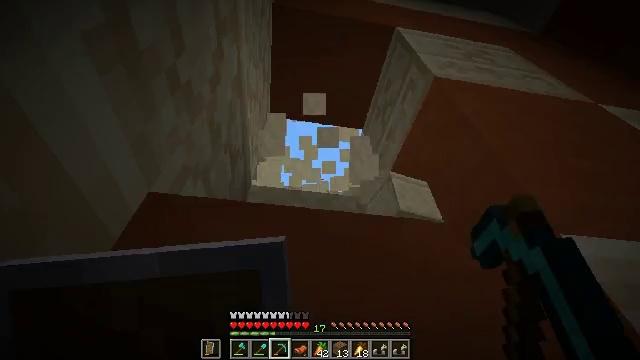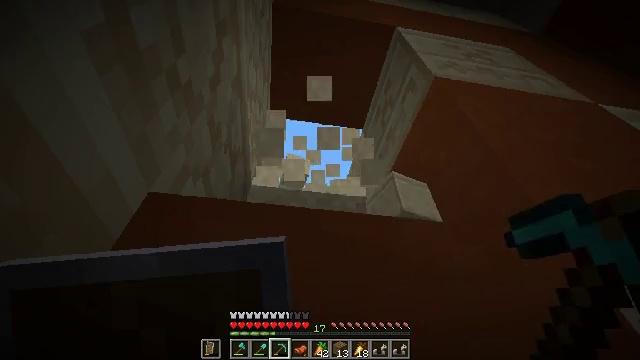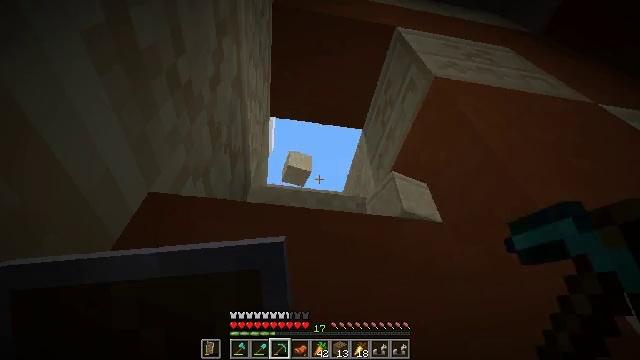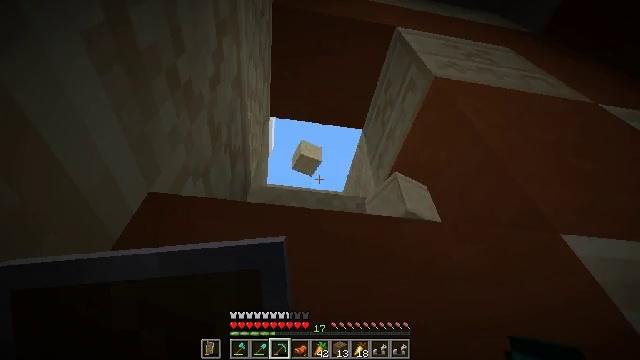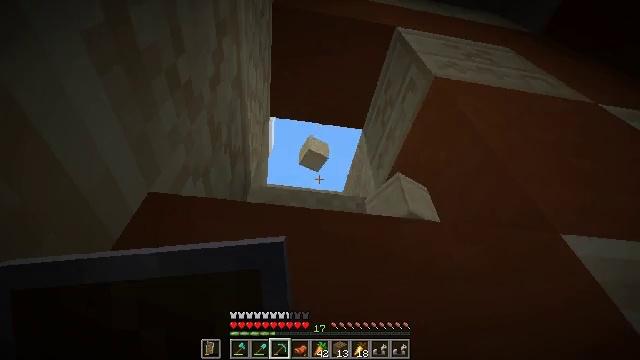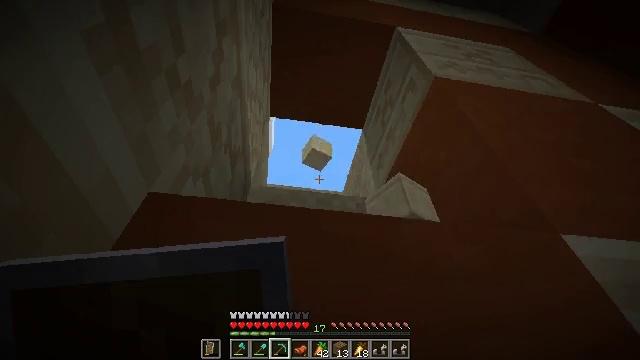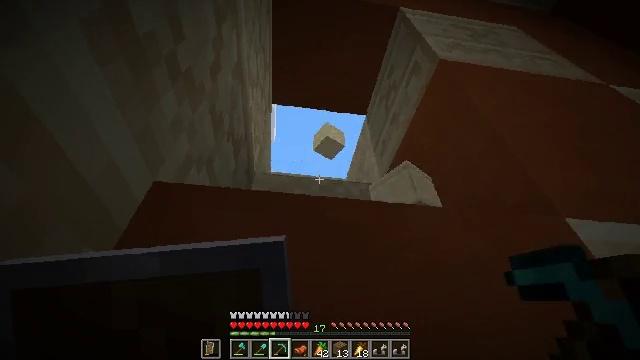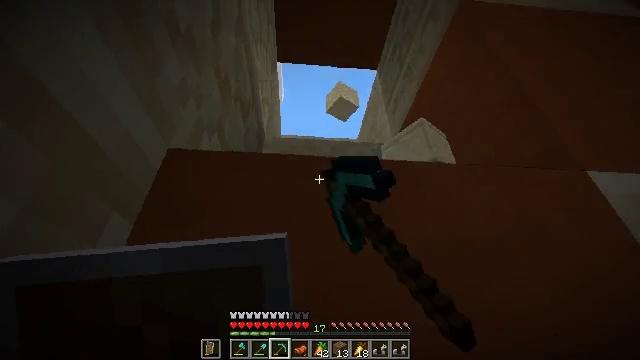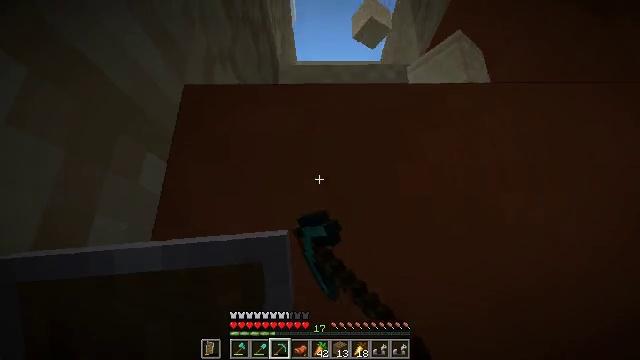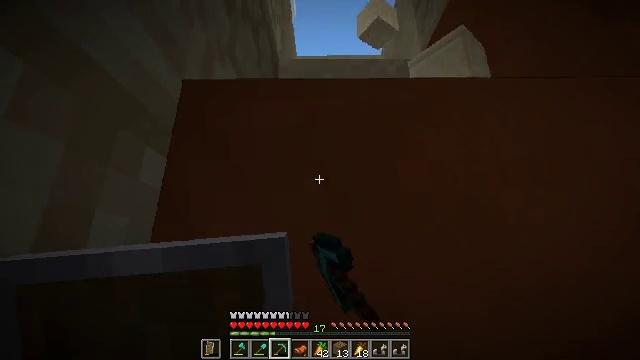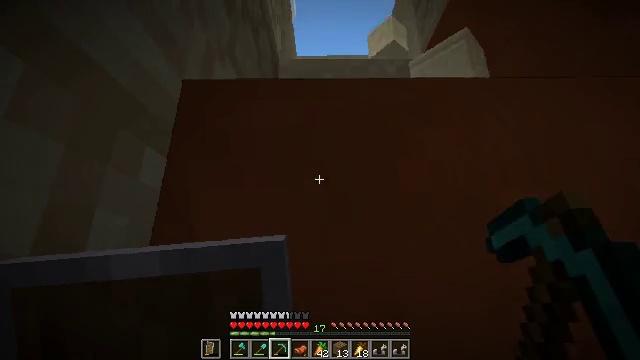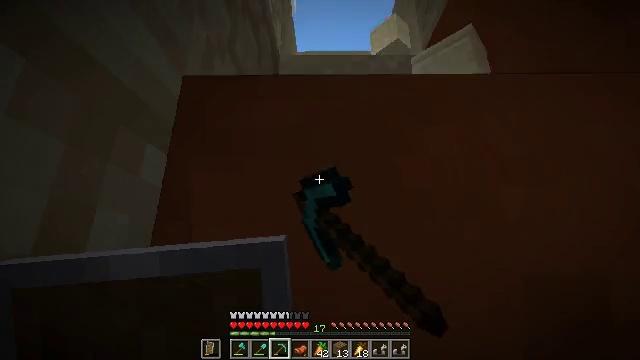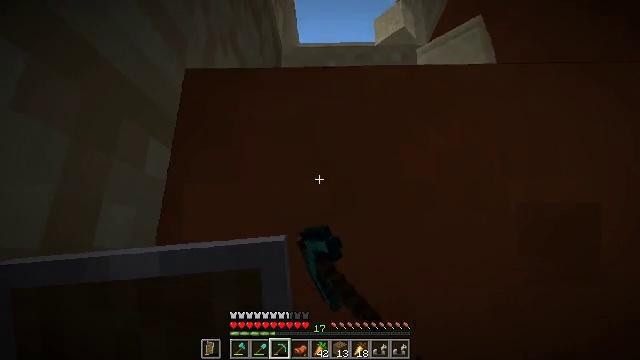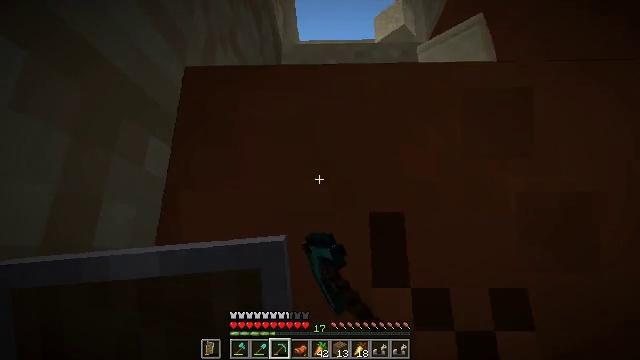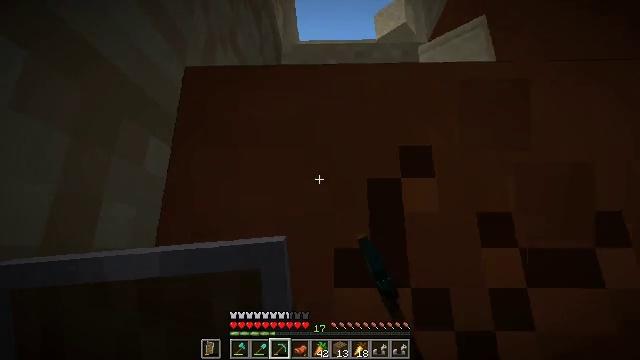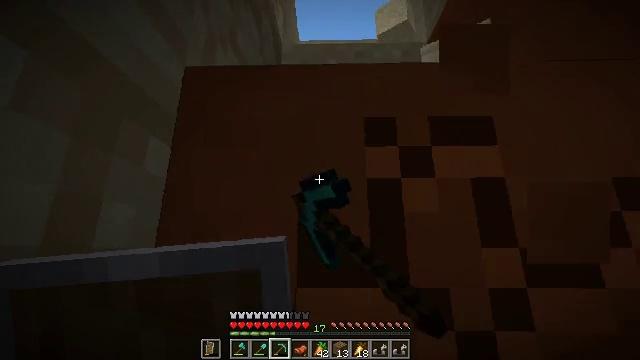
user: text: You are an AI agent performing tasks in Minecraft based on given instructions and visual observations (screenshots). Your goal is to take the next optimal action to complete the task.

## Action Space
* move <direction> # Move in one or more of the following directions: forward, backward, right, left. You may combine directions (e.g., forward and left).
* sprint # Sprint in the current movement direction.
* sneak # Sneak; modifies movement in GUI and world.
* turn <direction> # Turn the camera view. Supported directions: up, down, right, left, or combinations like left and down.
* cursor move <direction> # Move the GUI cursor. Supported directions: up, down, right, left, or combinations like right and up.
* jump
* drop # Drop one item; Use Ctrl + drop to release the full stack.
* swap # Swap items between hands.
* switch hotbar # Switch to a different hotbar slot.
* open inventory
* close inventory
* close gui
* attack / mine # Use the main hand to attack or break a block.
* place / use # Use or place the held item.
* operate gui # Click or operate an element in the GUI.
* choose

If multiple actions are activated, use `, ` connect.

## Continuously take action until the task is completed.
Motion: motion action
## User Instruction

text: Dig out the orange terracotta.
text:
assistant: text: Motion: attack / mine
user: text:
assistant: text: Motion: attack / mine
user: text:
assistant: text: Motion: attack / mine
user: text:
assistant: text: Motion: attack / mine
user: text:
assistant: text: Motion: attack / mine
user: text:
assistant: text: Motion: turn left and down, attack / mine
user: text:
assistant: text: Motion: turn left and down
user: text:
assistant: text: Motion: turn left and down
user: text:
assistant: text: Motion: turn down, attack / mine
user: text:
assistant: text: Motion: attack / mine
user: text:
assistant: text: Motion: attack / mine
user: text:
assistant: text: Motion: turn down, attack / mine
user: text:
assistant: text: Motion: attack / mine
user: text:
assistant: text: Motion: attack / mine
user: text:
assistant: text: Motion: attack / mine
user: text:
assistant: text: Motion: attack / mine
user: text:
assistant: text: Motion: attack / mine
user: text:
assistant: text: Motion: move forward, attack / mine, jump
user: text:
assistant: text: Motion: move forward, turn down, attack / mine, jump
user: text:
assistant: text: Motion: move forward, turn right and down, attack / mine, jump
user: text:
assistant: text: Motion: move forward, turn down, attack / mine, jump
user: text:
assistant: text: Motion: attack / mine, jump